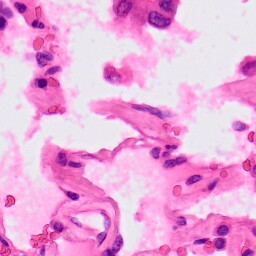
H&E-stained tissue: Lung